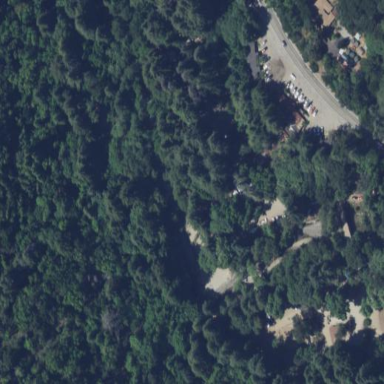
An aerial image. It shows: Campsite for tourism.